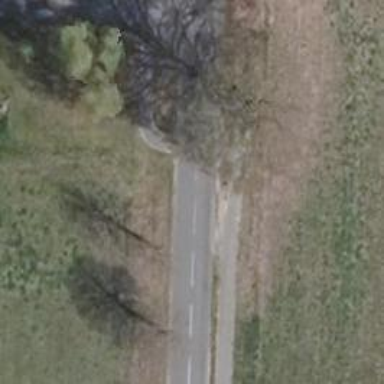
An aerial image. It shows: Unmarked crossing on the road.